Question: ### SUMMARY:
I have a little problem about how to retrieve () the 'Intent' information in my 'onStartCommand' method.
### SCENE:
My 'MainActivity' starts a service with a value ...
'''
Intent intent = new Intent(this, Service.class);
intent.putExtra("key", getIntent().getStringExtra("key"));
startService(intent);
'''
... then my 'Service' uses this 'Intent' value -- 'intent.getStringExtra("key")' -- for some things.
### THE PROBLEM:
But... the problem is which when the user () removes the activity from memory and my service is restarting, the 'Intent' .
('START_STICKY')

I thought in using 'Preferences' for solve this problem, but... I don't like this way.
Anybody knows one well way for solve this problem? Maybe I have a concept problem and I don't know it?
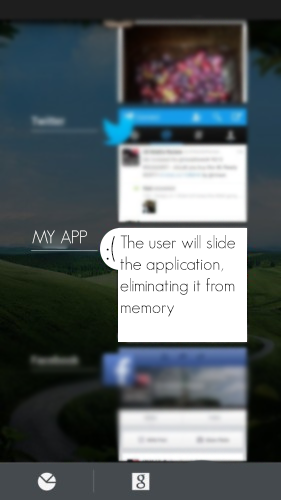
Answer: 'START_STICKY' will not solve your problem because upon restart of your service the system does not redeliver your intent and it would be null in your case.
To get the previous intent you need to return 'START_REDELIVER_INTENT' from 'onStartCommand' of your Service.
For more information read <URL>
Hope this solves your problem.....